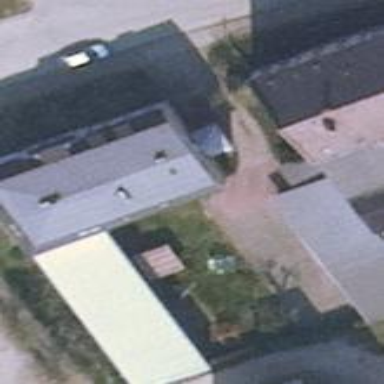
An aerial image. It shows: Simple and straightforward house.